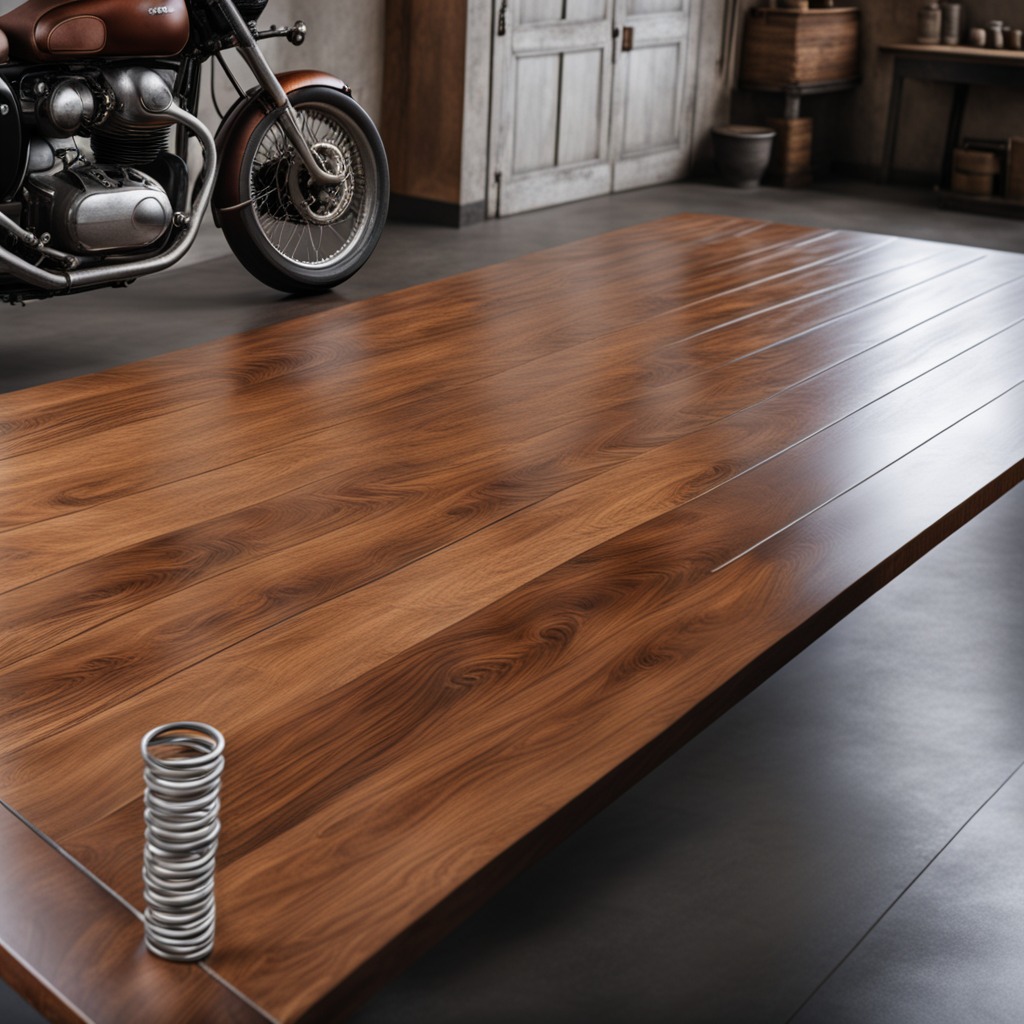
A coiled metal spring is lying on an oil-spilled wooden table in a vintage motorcycle garage.